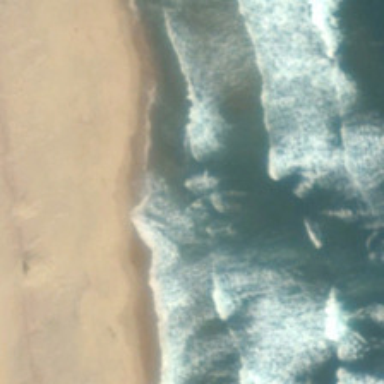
The beach and the roaring waves of the sea .